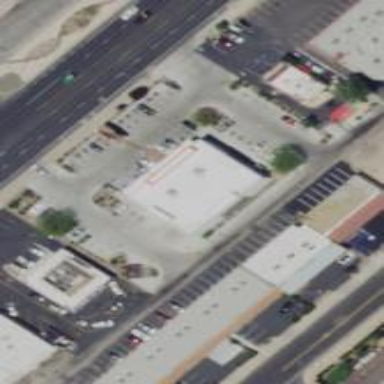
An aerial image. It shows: Commercial building.